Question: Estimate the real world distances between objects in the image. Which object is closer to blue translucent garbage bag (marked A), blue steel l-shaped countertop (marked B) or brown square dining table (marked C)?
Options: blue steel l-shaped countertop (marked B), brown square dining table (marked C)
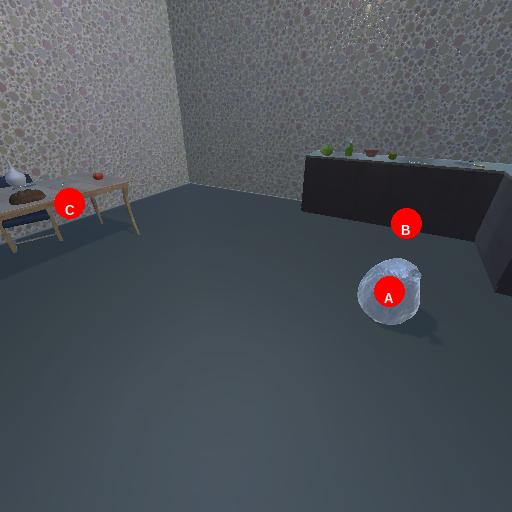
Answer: blue steel l-shaped countertop (marked B)